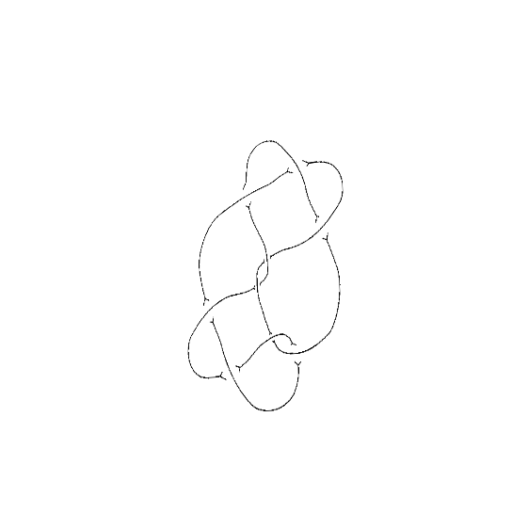
Crossing number: 9